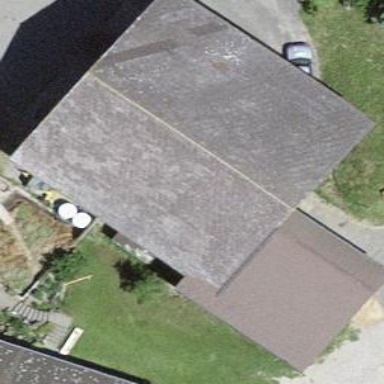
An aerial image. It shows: Barn.